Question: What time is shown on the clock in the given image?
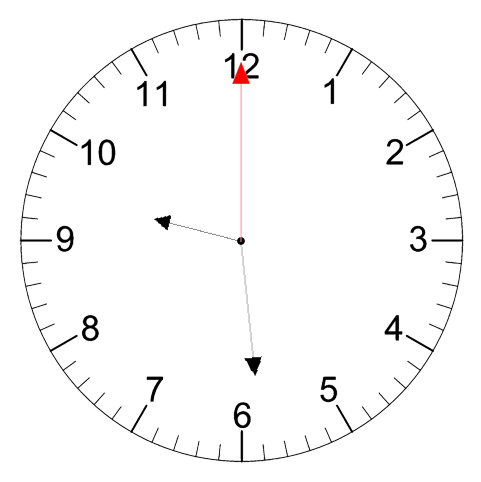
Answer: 09:29:00